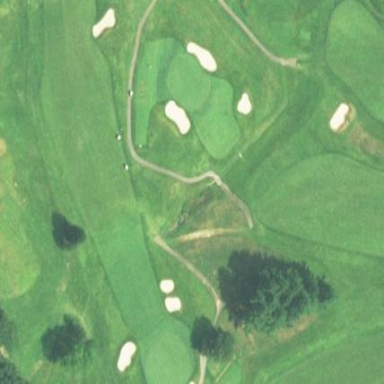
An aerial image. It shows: Water hazard on golf course. The hazard is natural water feature.